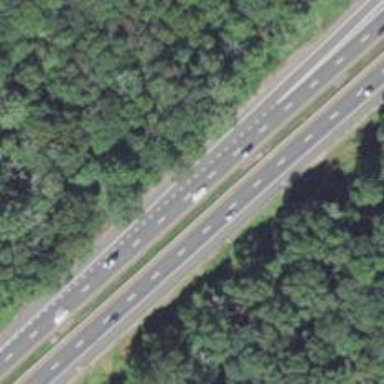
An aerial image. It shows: Motorway link.